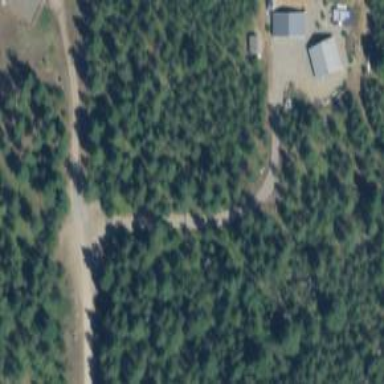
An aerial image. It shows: Driveway leading to service road.